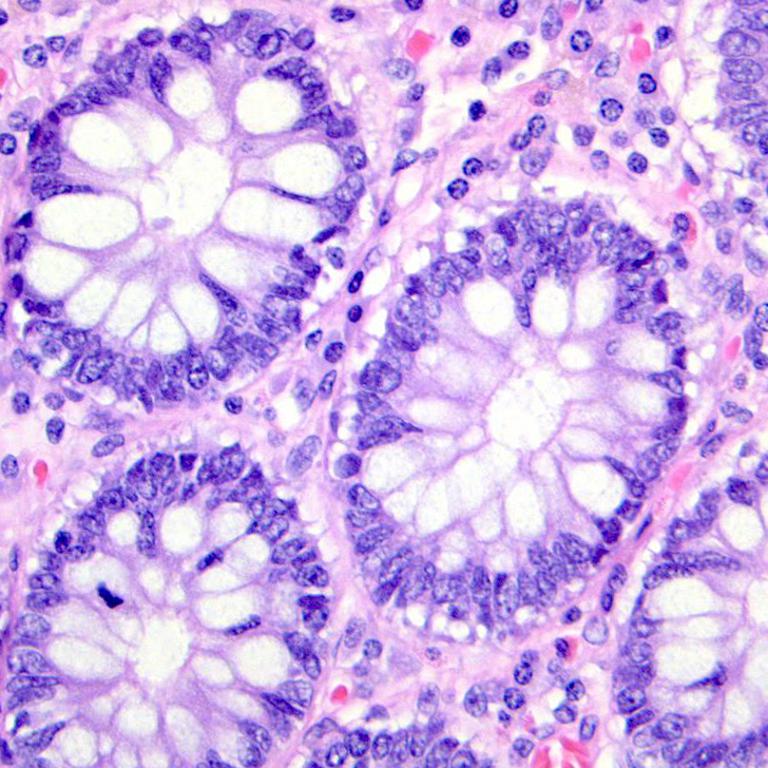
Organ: colon
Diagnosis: benign